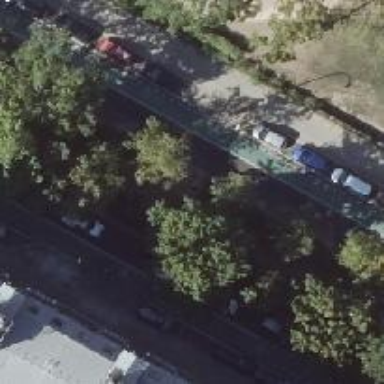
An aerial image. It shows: Tertiary road with asphalt surface. There is on-street parallel parking available on the right lane.